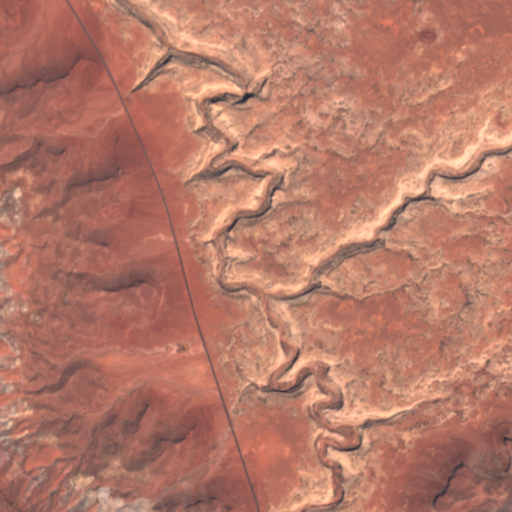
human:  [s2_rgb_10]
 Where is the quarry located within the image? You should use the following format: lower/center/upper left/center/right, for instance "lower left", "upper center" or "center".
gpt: The quarry is located in the lower left of the image.
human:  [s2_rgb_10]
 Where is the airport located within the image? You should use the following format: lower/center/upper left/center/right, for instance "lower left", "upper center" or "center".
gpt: There is no airport in the image.